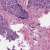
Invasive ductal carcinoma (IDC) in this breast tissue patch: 1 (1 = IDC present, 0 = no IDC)